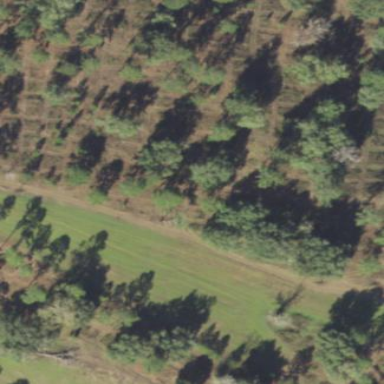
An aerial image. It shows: Orchard.